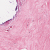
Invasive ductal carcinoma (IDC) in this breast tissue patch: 0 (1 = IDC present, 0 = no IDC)